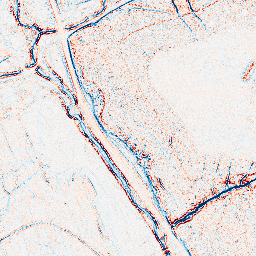
Category: edge_preserving
Decomposition family: bilateral
Decomposition parameters: d: 5
sigma_color: 75
sigma_space: 25
Upsampling method: lanczos
Upsampling parameters: scale: 8
Upsampling scale: 8